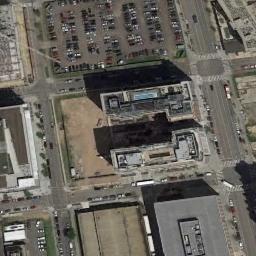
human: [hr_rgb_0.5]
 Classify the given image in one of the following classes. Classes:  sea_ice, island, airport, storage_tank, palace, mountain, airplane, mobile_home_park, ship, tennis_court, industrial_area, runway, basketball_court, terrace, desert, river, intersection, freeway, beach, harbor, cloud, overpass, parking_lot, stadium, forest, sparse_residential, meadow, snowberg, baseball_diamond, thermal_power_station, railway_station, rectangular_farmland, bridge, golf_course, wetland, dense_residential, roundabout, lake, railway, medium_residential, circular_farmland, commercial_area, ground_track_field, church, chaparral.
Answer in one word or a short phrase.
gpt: commercial_area